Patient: sex M, age 55
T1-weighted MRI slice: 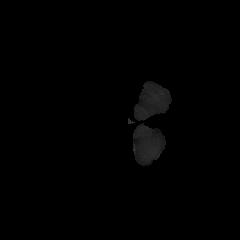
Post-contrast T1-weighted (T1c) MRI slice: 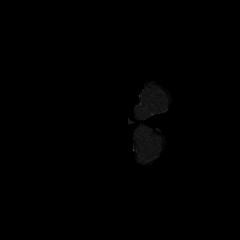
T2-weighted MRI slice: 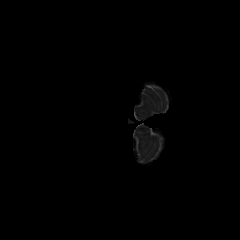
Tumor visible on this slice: no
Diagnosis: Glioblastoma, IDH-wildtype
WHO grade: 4